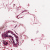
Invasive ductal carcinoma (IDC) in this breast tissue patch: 0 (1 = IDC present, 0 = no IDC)